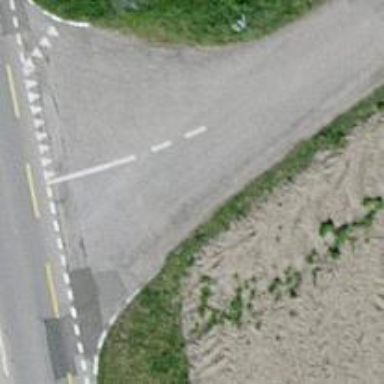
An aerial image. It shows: Unclassified road with asphalt surface.